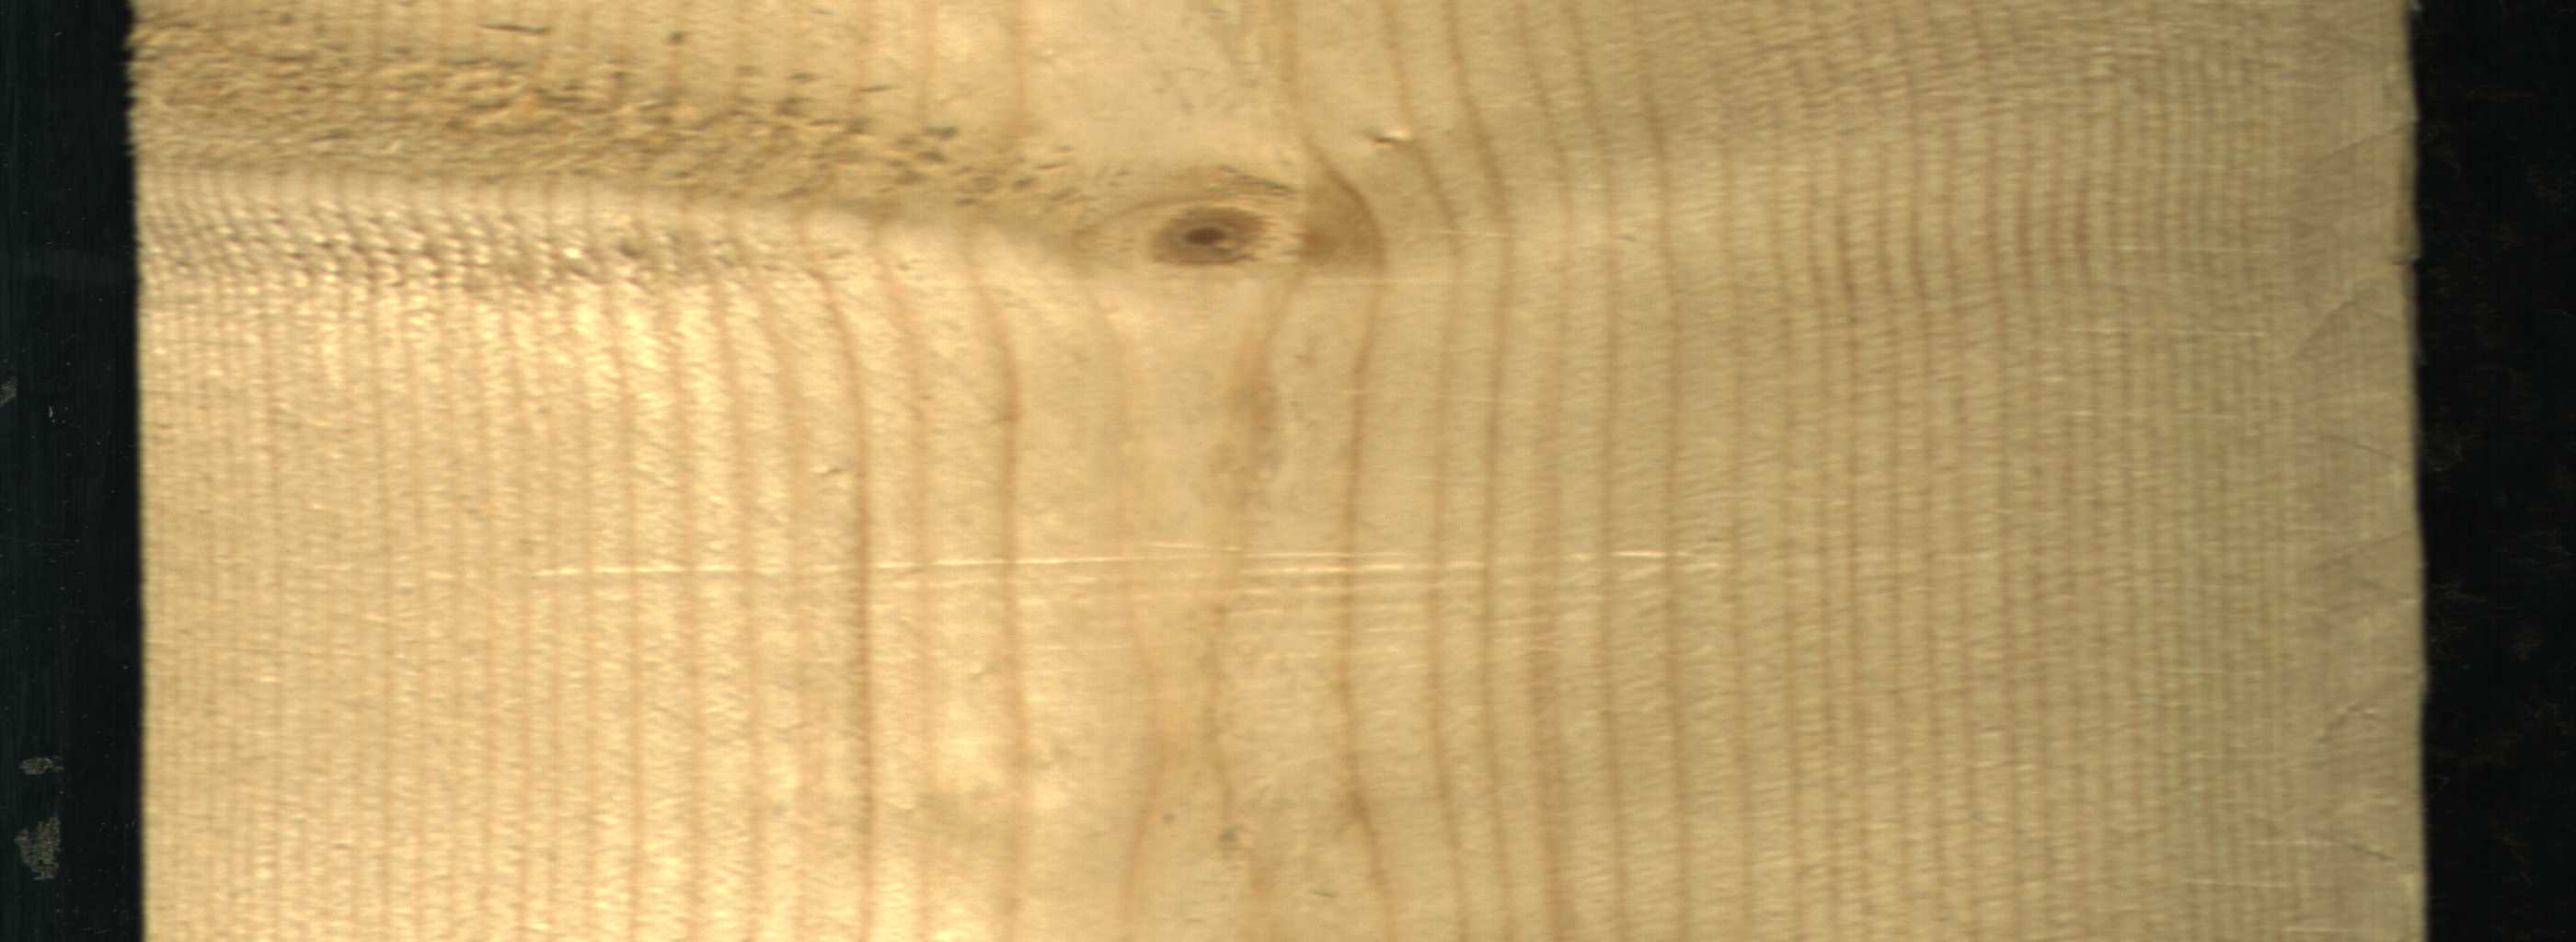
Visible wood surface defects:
Live_Knot